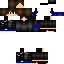
A male human skin with dark skin, wearing brown long hair dressed in a blue hoodie and black pants, featuring a closed mouth.